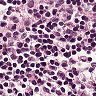
Metastatic tissue present: no